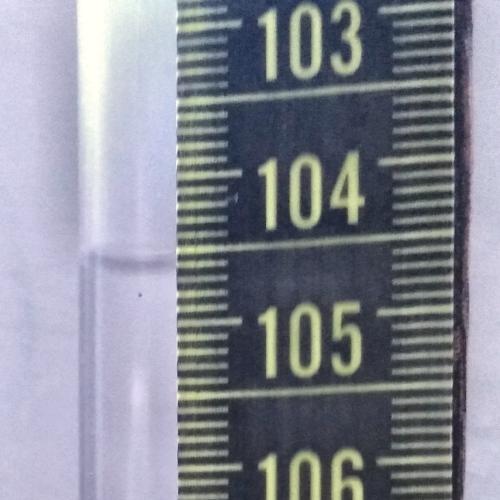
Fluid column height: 104.6 cm